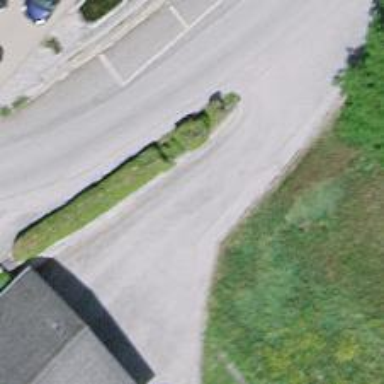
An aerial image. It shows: Concrete driveway serving as service road.